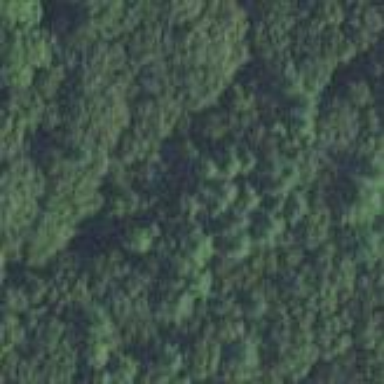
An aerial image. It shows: Woodland with needle-leaved trees.